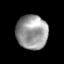
Tissue: skin
Cell type: Epithelial cells
Senescence score: 0.7623
Nuclear area (px): 1045
Mean DAPI intensity: 153.896